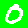
Digit: 0